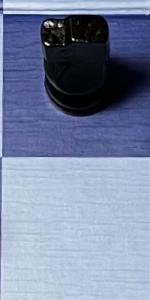
Label: Empty